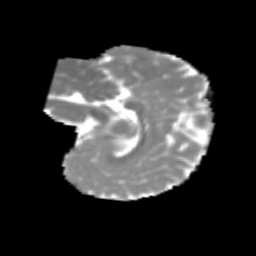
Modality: MD
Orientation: sagittal
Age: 6
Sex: female
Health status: healthy